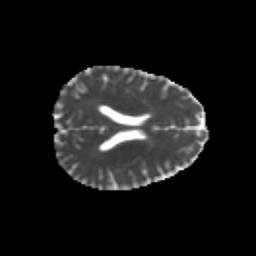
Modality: MD
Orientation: axial
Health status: healthy
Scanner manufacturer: philips
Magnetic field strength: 3 T
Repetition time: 6.964 s
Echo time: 0.092 s